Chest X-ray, PA view. Patient: 70 years old, sex M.
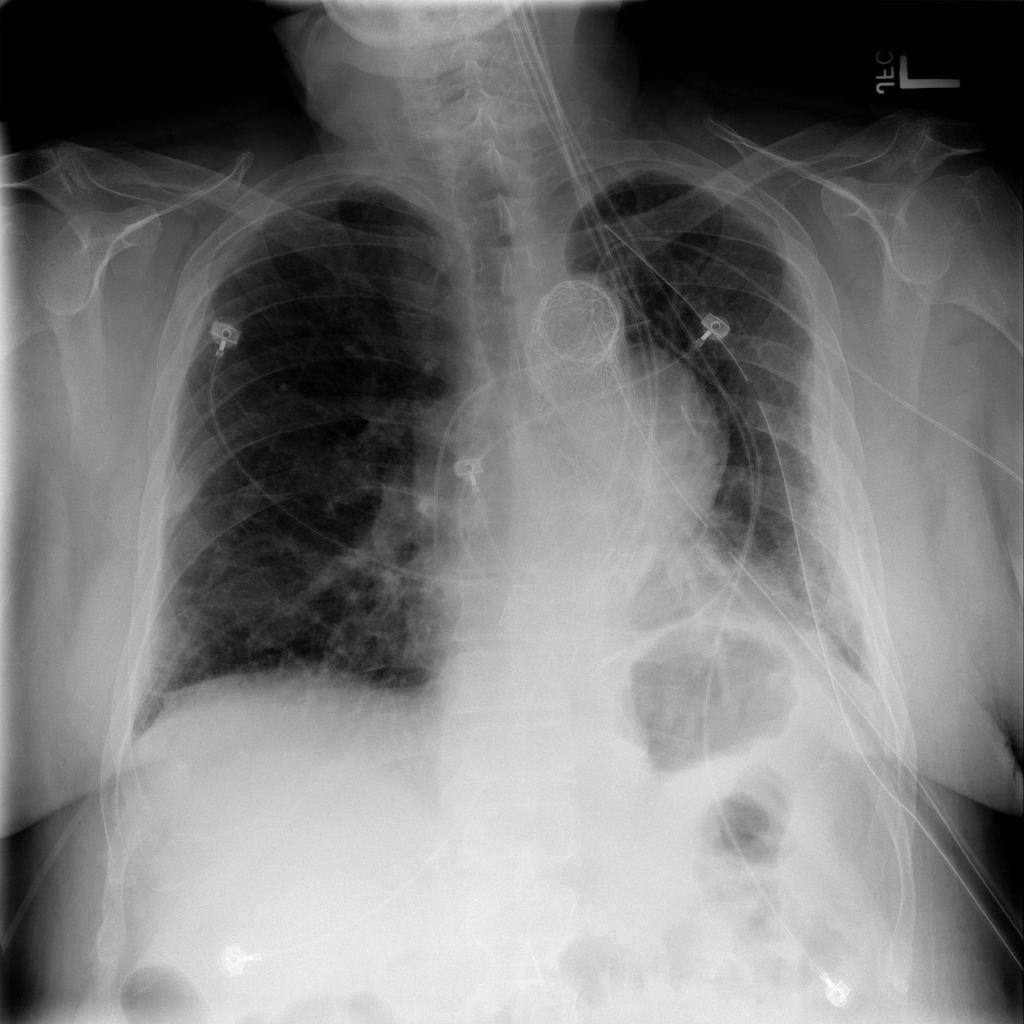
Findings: Consolidation, Pleural_Thickening